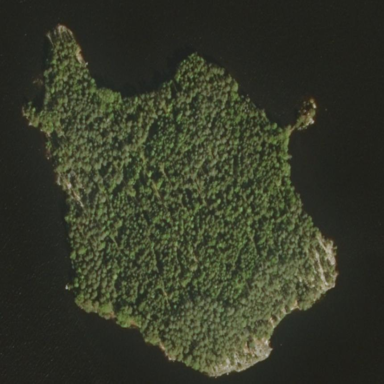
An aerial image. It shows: Island.